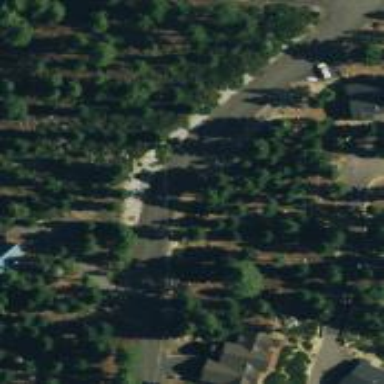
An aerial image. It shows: Woodland with evergreen needle-leaved trees.